Aerial crown-view tile of a tropical tree (Barro Colorado Island, Panama), acquired 20250317:
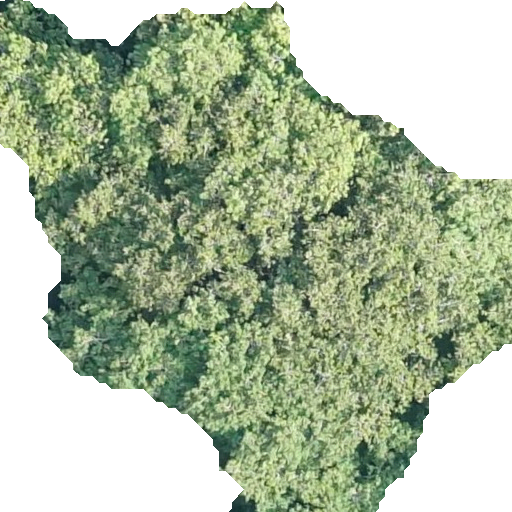
Species: Virola surinamensis
GBIF accepted scientific name: Virola surinamensis
Crown area: 285.796 m²